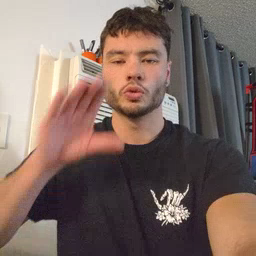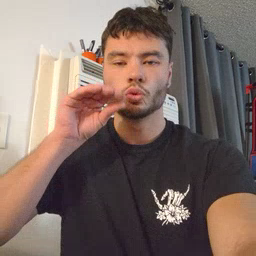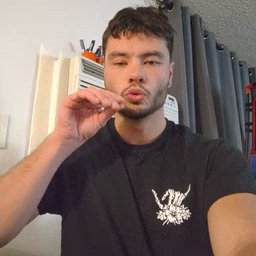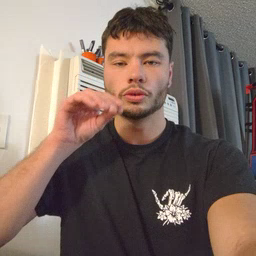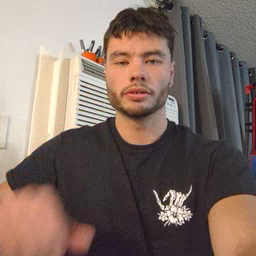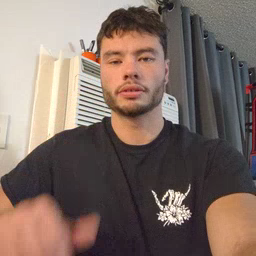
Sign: goose